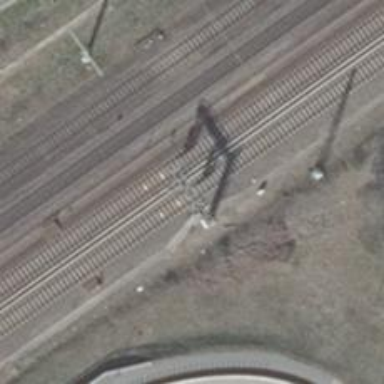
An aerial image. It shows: Railway signal.